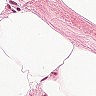
Metastatic tissue present: no